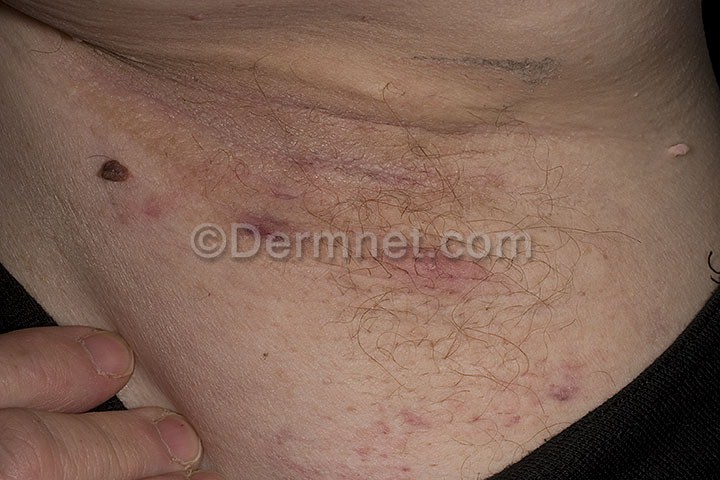
Disease: Acne and Rosacea Photos